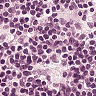
Metastatic tissue present: no